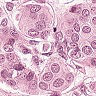
Metastatic tissue present: yes